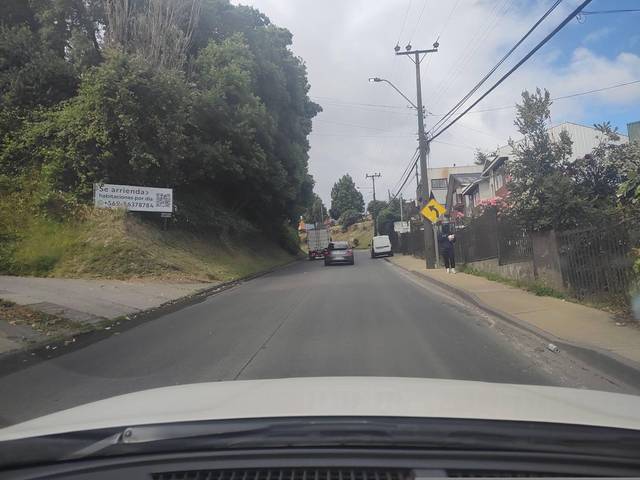
Region: Chile
Coordinates: -42.474, -73.765